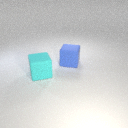
large blue rubber cube to the right of large cyan rubber cube